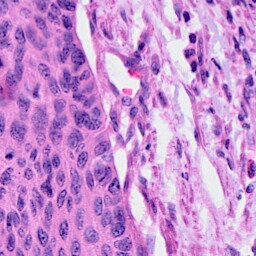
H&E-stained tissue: Cervix